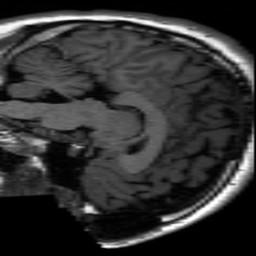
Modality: inplaneT1
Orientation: sagittal
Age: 18
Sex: male
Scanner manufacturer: ge
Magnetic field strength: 3 T
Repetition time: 2.499 s
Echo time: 0.02513 s